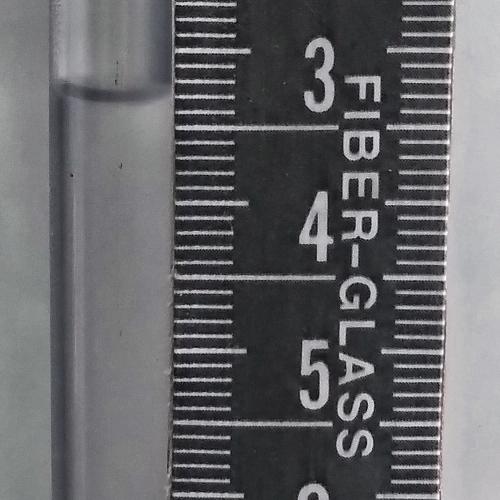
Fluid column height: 3.3 cm